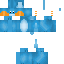
A male animal skin with pale skin, wearing blonde helmet dressed in a blue tshirt and blue pants, featuring a closed mouth.